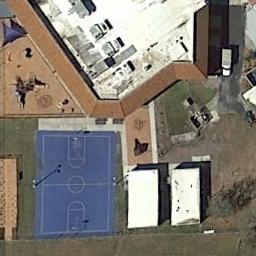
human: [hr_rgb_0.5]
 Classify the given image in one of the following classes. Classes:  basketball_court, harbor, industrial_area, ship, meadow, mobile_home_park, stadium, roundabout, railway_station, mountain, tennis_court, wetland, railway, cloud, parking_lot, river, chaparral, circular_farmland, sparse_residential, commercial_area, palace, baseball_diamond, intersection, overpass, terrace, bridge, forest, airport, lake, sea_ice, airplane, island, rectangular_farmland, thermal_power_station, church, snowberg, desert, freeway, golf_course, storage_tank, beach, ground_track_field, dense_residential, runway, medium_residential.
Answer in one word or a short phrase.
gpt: basketball_court